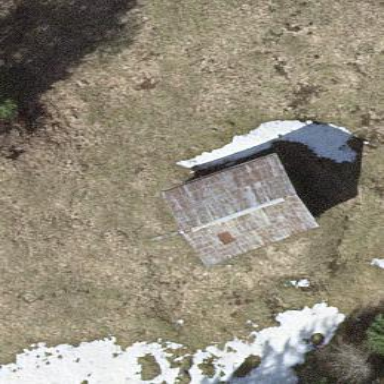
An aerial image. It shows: Simple house.